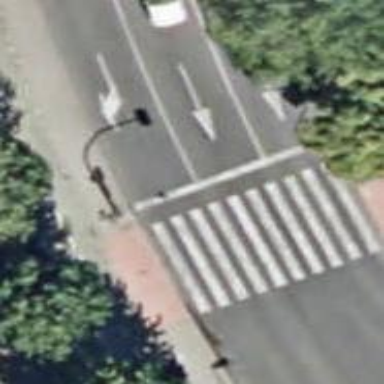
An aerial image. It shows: Traffic signals at road crossing.